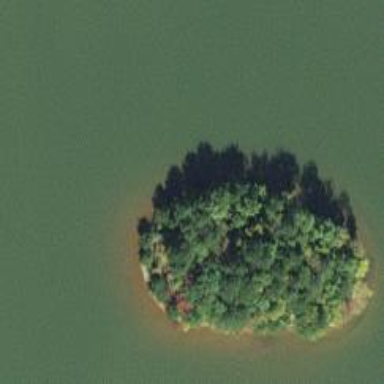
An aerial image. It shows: Islet surrounded by woodland.